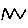
Label: zigzag